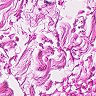
Metastatic tissue present: no